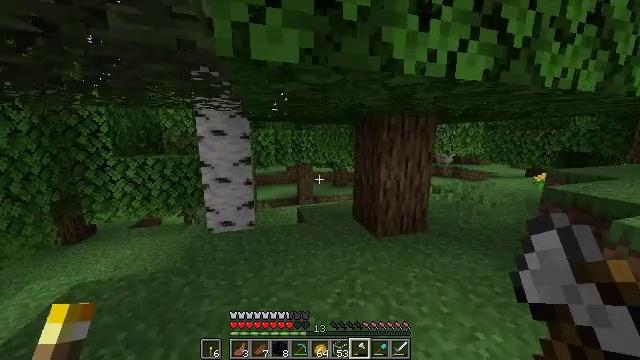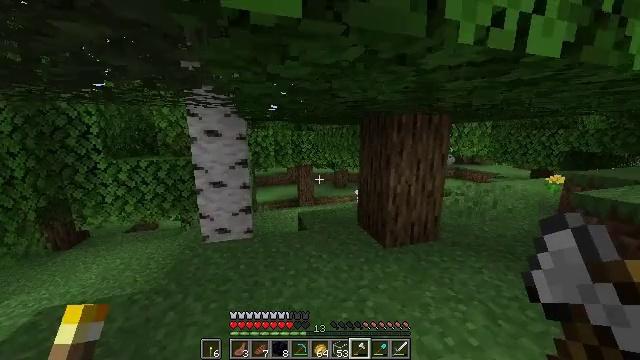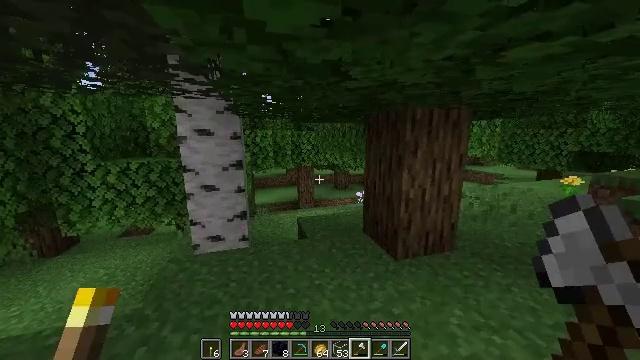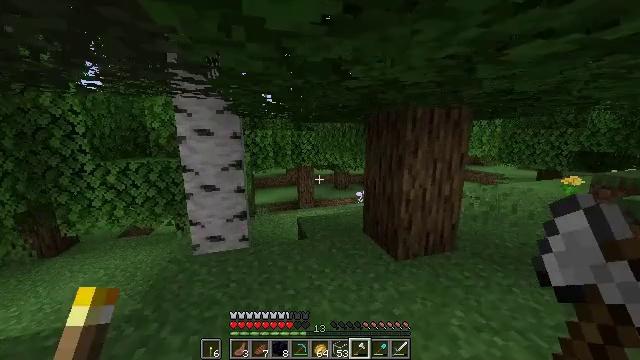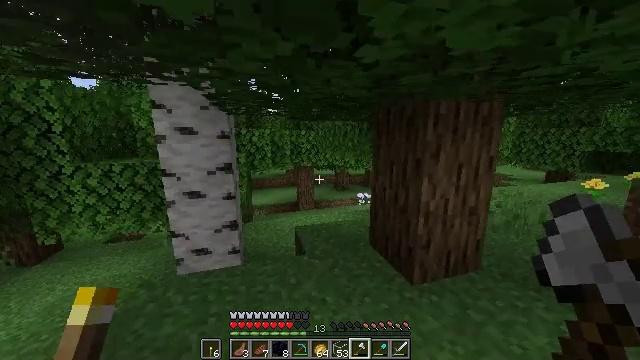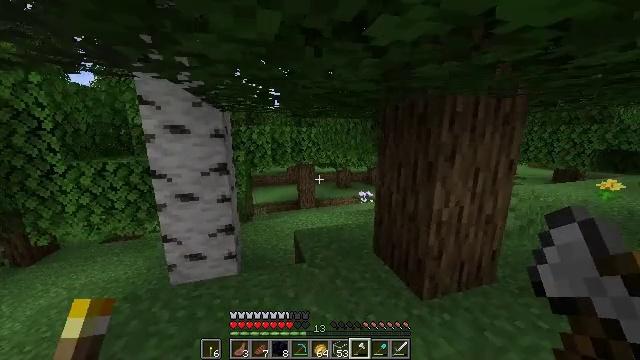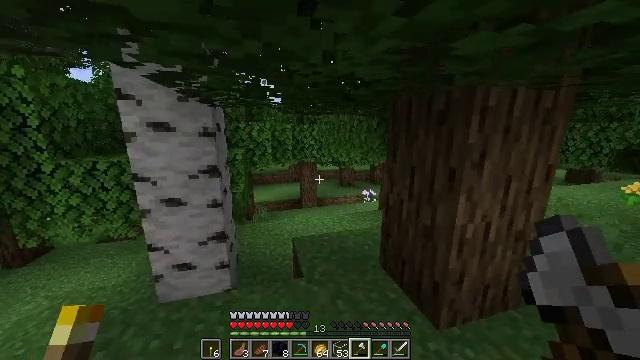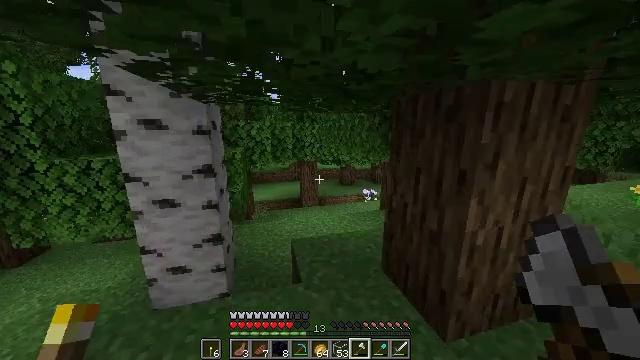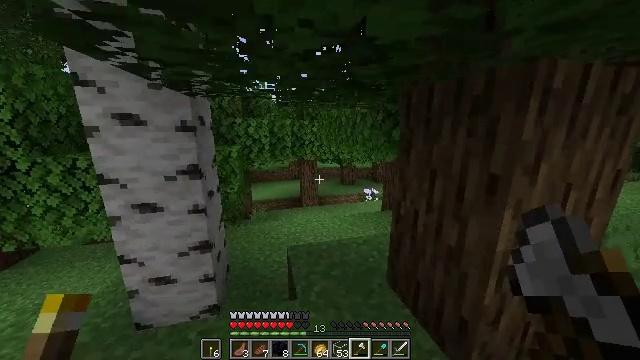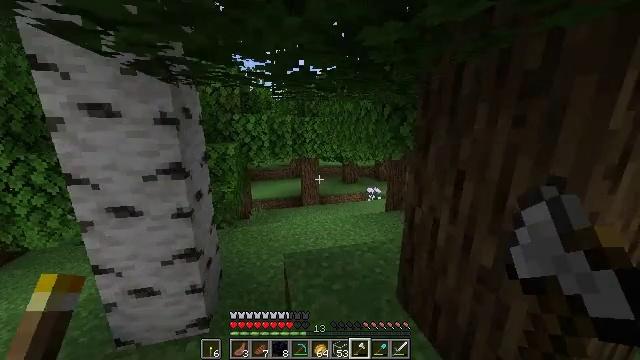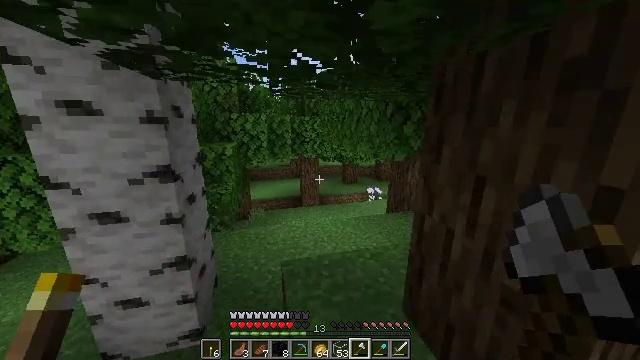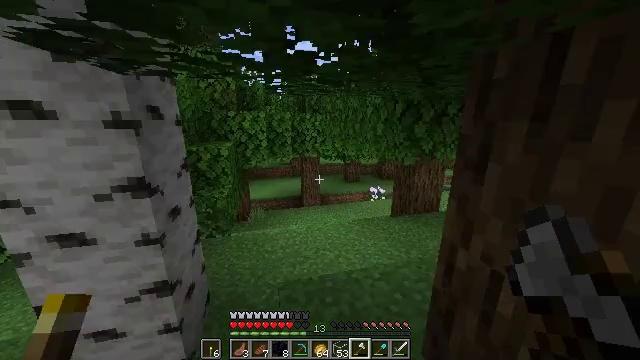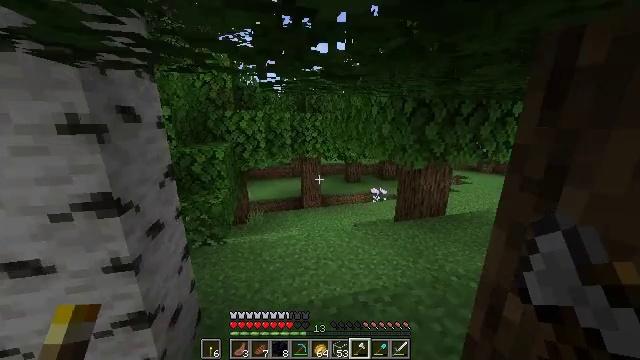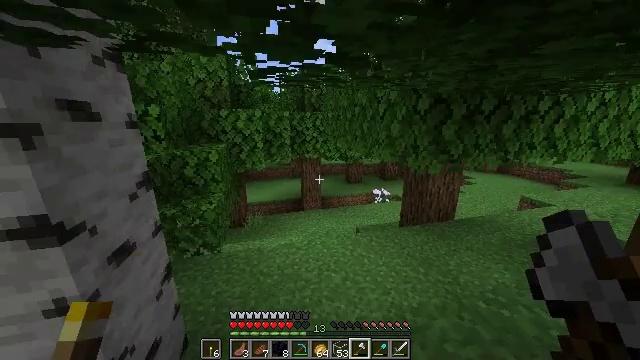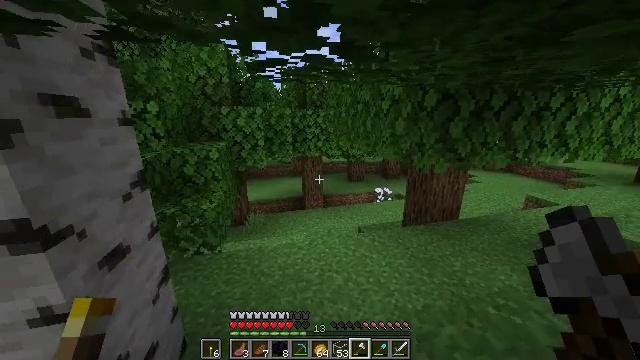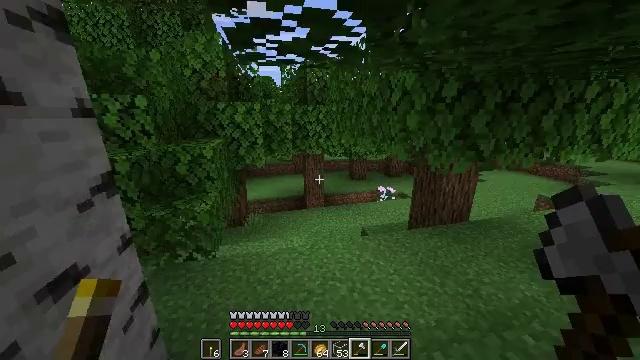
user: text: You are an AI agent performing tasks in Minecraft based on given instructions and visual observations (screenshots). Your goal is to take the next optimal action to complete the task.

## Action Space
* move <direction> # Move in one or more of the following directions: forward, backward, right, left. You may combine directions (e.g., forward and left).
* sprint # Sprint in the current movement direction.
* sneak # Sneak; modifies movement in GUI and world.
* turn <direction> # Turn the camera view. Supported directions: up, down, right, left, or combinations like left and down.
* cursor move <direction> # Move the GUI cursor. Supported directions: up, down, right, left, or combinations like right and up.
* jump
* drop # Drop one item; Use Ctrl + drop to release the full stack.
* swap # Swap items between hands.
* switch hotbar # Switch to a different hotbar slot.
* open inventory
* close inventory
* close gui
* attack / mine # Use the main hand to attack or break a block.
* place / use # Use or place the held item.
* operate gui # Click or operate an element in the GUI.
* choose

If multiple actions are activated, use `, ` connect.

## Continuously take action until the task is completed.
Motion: motion action
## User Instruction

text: Cut down the sugar cane stalks.
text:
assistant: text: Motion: move forward
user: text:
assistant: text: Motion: move forward
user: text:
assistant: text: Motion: move forward
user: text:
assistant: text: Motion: move forward, sprint
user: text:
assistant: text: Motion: move forward, sprint
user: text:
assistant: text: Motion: move forward, sprint
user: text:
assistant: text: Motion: move forward, sprint
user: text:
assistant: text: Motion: move forward
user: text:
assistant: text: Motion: move forward
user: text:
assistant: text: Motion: move forward
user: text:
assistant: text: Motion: move forward, sprint
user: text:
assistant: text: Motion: move forward, sprint
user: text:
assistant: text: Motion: move forward, sprint
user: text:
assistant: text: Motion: move forward, sprint
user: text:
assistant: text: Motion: move forward
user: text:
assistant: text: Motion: move forward, turn down
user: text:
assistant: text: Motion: move forward
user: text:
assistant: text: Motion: move forward, sprint
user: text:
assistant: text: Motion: move forward, sprint
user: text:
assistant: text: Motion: move forward, sprint
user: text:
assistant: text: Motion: move forward
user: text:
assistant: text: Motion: move forward
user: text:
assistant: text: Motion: move forward
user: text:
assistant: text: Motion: move forward
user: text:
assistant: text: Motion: move forward, sprint
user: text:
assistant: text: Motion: move forward, sprint
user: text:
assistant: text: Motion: move forward, sprint
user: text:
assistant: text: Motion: move forward, sprint
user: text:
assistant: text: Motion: move forward
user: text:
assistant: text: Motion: move forward